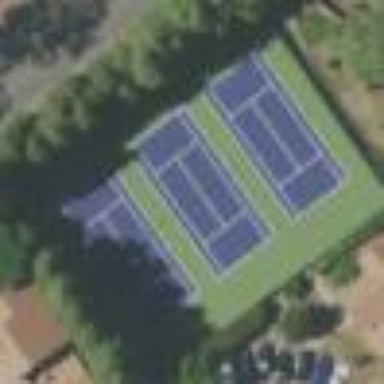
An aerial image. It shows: Tennis court on pitch designated for leisure land.